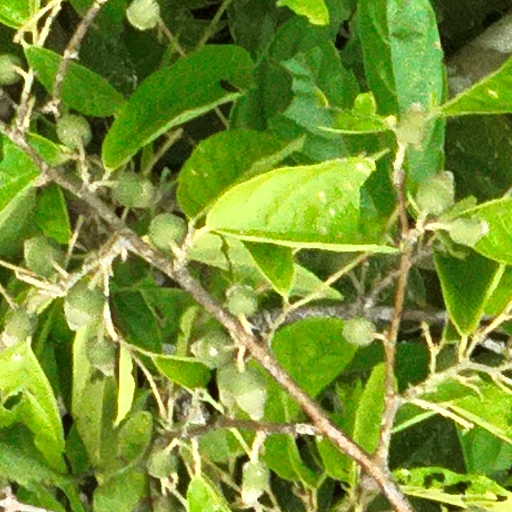
Species: Quararibea stenophylla
GBIF accepted scientific name: Quararibea stenophylla
Crown area (m\u00b2): 62.51